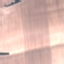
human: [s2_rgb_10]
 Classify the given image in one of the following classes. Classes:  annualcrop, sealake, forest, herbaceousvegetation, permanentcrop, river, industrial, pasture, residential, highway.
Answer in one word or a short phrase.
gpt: AnnualCrop